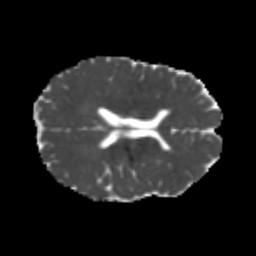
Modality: MD
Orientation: axial
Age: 21
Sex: female
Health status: healthy
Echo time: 0.074 s